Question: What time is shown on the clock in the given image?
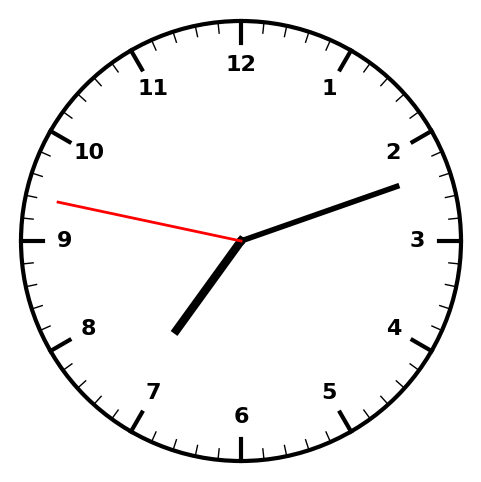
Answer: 07:11:47